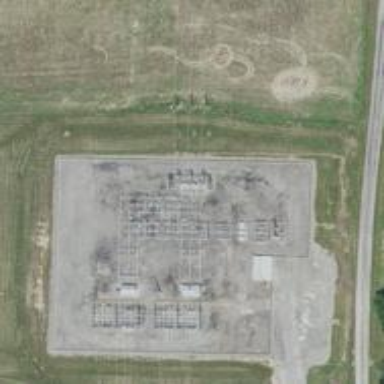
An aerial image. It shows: Power substation.